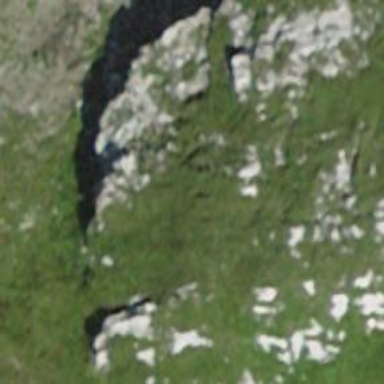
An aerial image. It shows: Natural cliff.